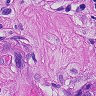
Metastatic tissue present: yes